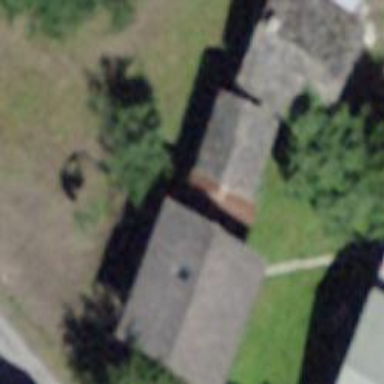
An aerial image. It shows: Residential building.